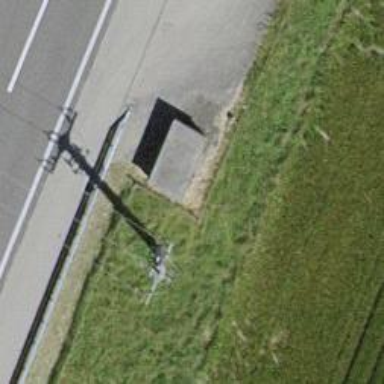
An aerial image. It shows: Transformer is shown.